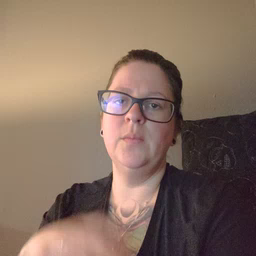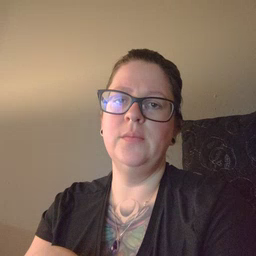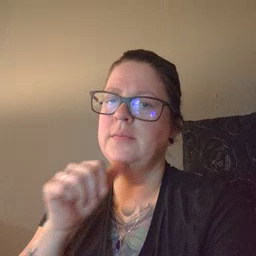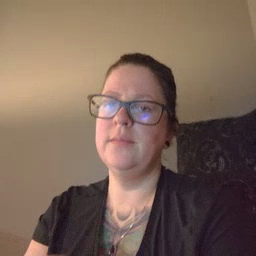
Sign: not